Question: I'm drawing an image onto a canvas using 'drawImage'. It's a PNG that is surrounded by transparent pixels, like this:

How can I add a solid-colored border to the visible part of that image on the canvas? To clarify: I don't want a rectangle that surrounds the image's bounding box. The border should go around the grass patch.
I did consider using shadows, but I don't really want a glowing border, I want a solid one.
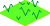
Answer: A bit late, but just draw the image which is much faster than analyzing the edges:
'''
var ctx = canvas.getContext('2d'),
img = new Image;
img.onload = draw;
img.src = "http://i.stack.imgur.com/UFBxY.png";
function draw() {
var dArr = [-1,-1, 0,-1, 1,-1, -1,0, 1,0, -1,1, 0,1, 1,1], // offset array
s = 2, // thickness scale
i = 0, // iterator
x = 5, // final position
y = 5;
// draw images at offsets from the array scaled by s
for(; i < dArr.length; i += 2)
ctx.drawImage(img, x + dArr[i]*s, y + dArr[i+1]*s);
// fill with color
ctx.globalCompositeOperation = "source-in";
ctx.fillStyle = "red";
ctx.fillRect(0,0,canvas.width, canvas.height);
// draw original image in normal mode
ctx.globalCompositeOperation = "source-over";
ctx.drawImage(img, x, y);
}
'''
'''
<canvas id=canvas width=500 height=500></canvas>
'''